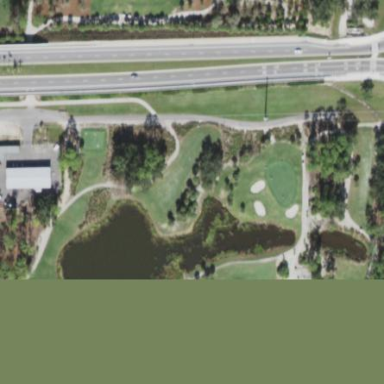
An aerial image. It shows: Sand bunker on golf course.